Brain MRI, t2w sequence, axial 2D slice.
Patient: age 34, sex M, weight 95 kg, height 1.95 m
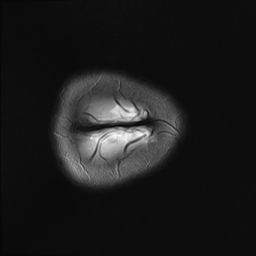